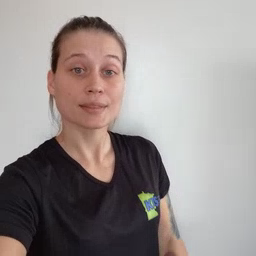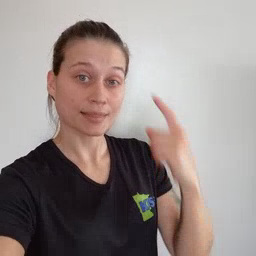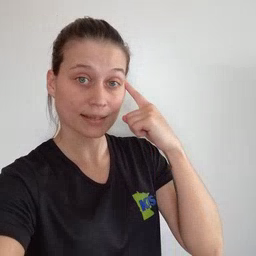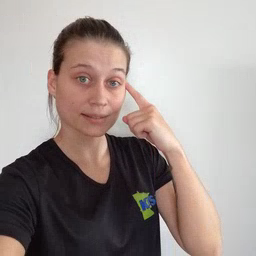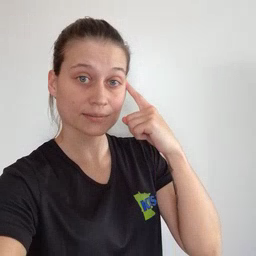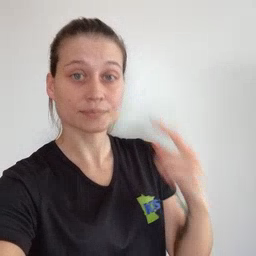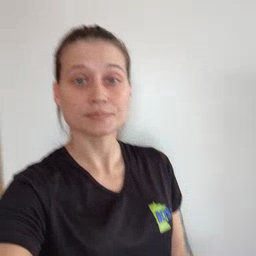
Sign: think